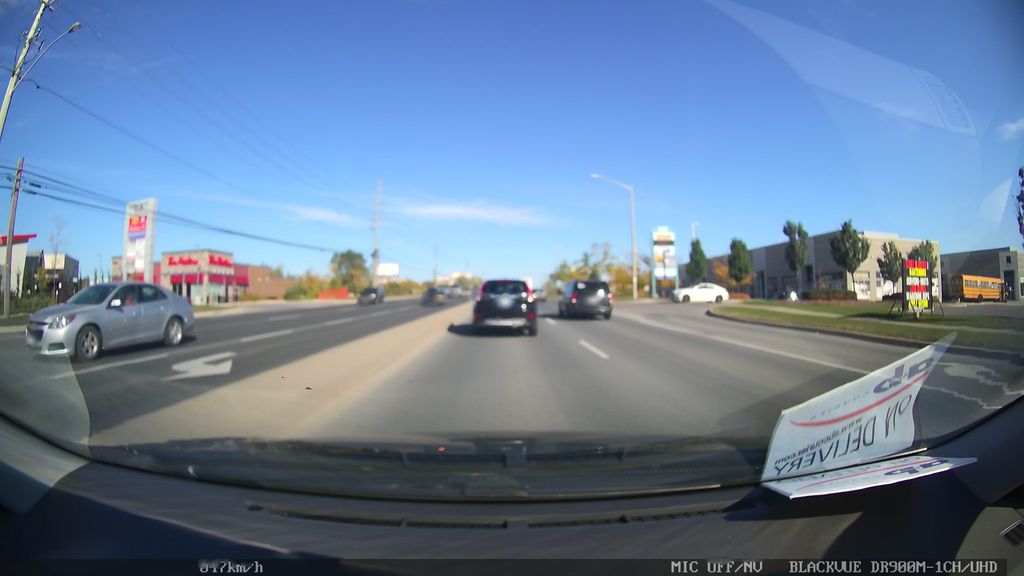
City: toronto